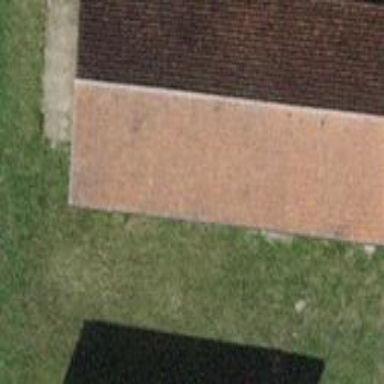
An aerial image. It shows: Detached building with gabled tile roof.